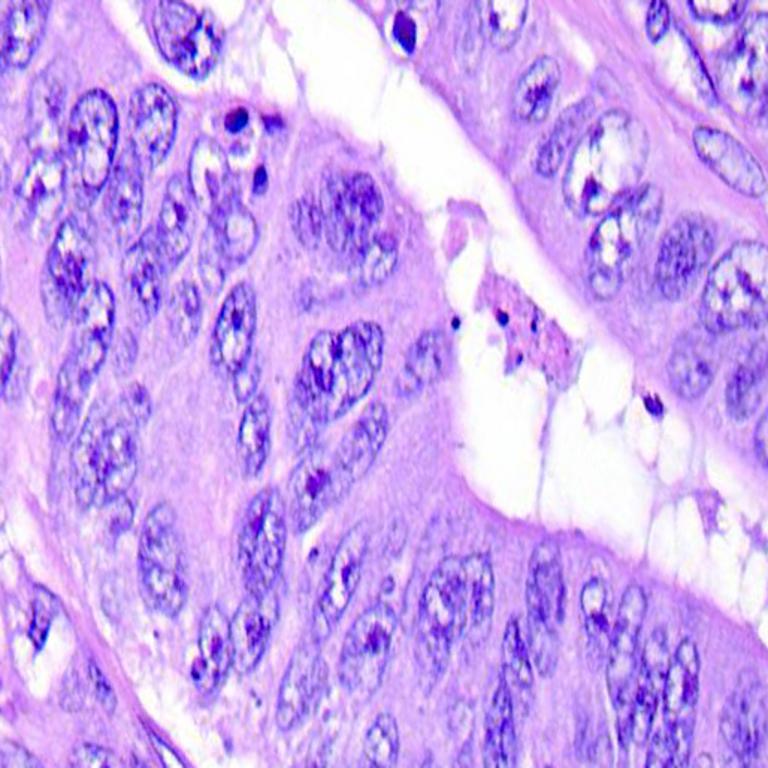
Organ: colon
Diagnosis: adenocarcinomas